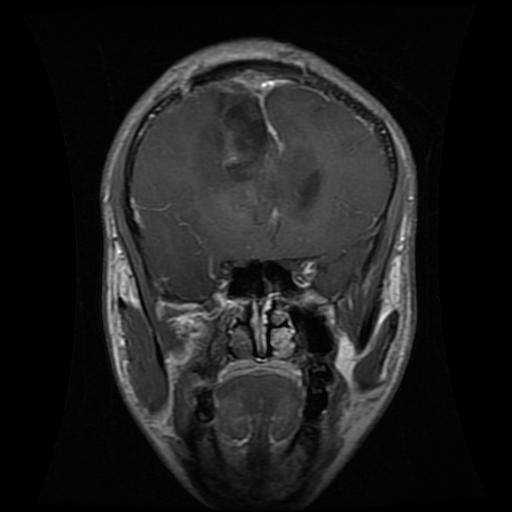
Label: glioma